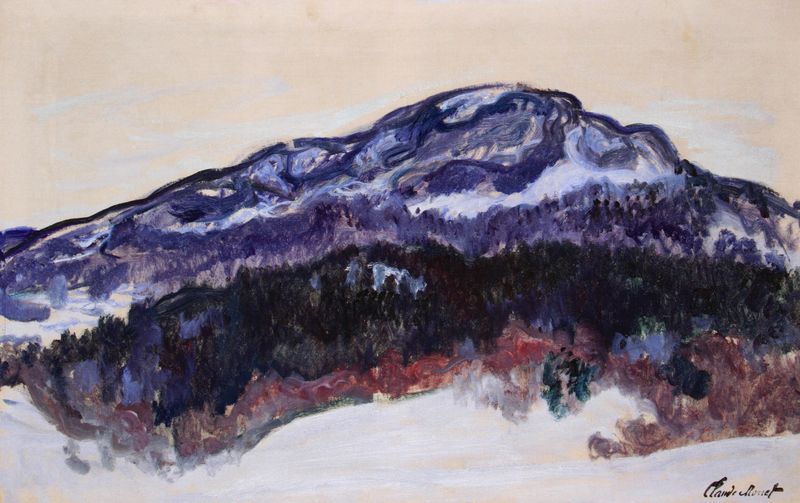
Titel: Der Berg Kolsaas in Norwegen
Künstler: Claude Monet
Standort: Paris
Institution: Musée Marmottan
Schlagwörter: baum, berg, blau, dunkel, gemälde, himmel, weiß, wolken, bäume, grün, impressionismus, landschaft, braun, schwarz, rot, schnee, wolke, malerei, stein, bild, signatur, öl, horizont, hügel, natur, pastos, pflanzen, wald, ansicht, studie, berge, fels, gebirge, gipfel, lila, violett, winter, sigantur, tannen, monet, alpen, kontur, konturen, tanne, pinsel, claude, atmosphäre, gebirgslandschaft, ros, baumgrenze, skizzenhaft, malgrund, bäu,e, atmosphöre